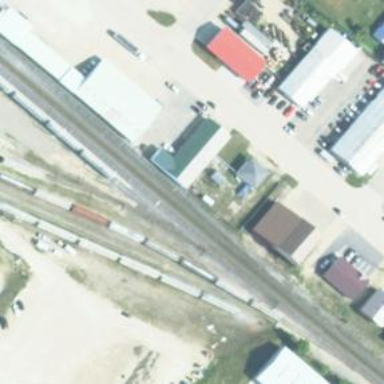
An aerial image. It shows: Railway siding with rails.